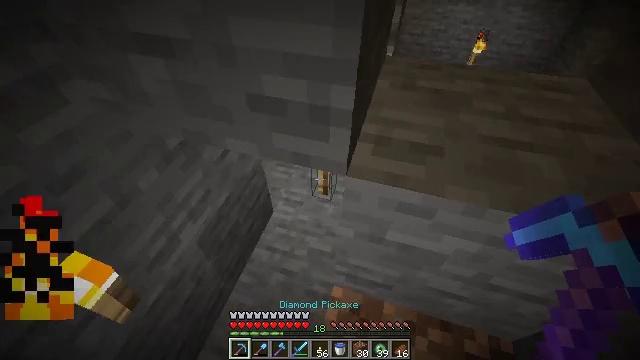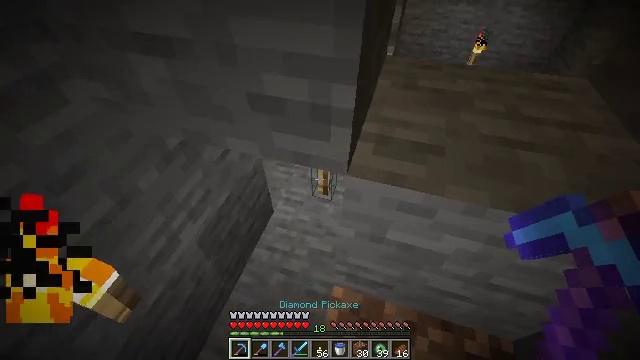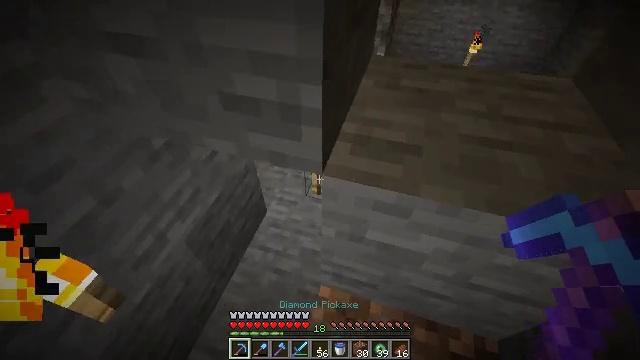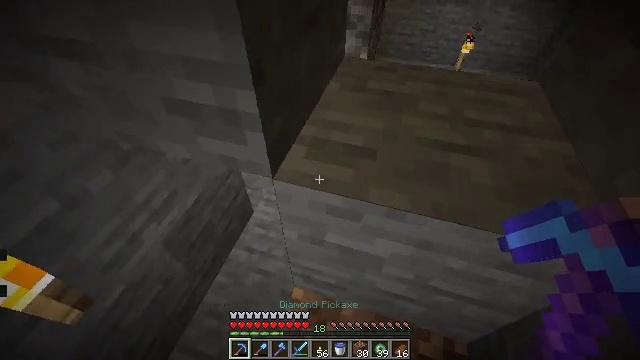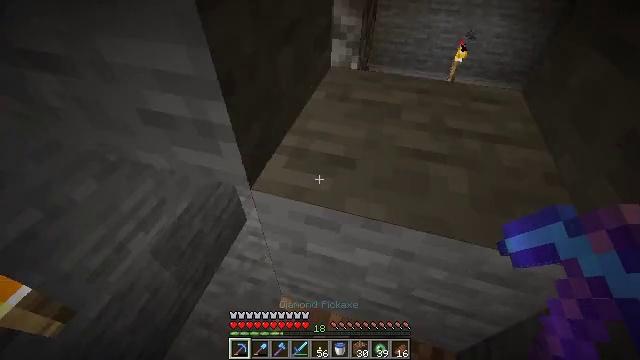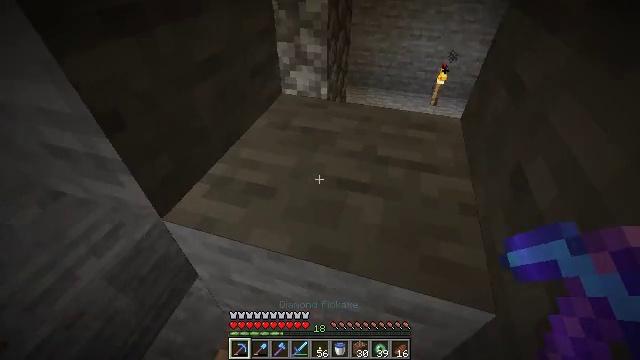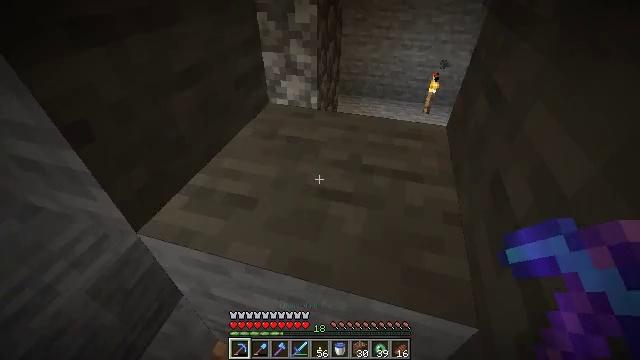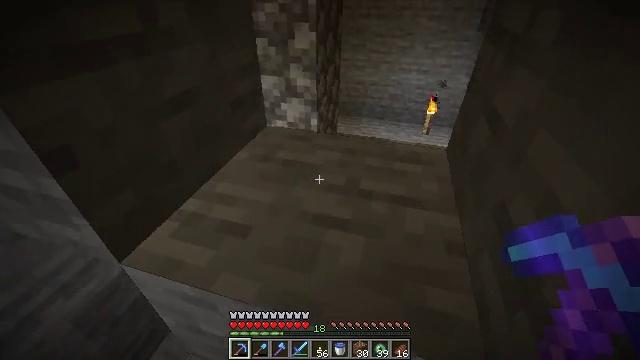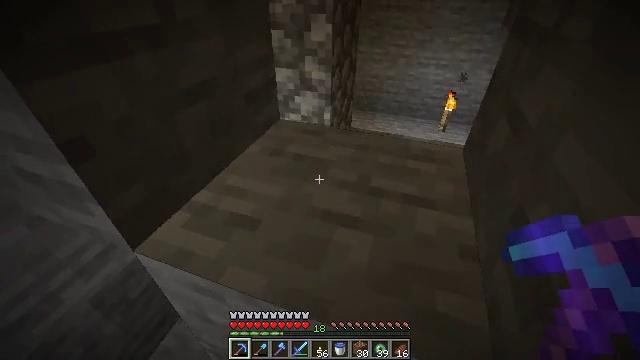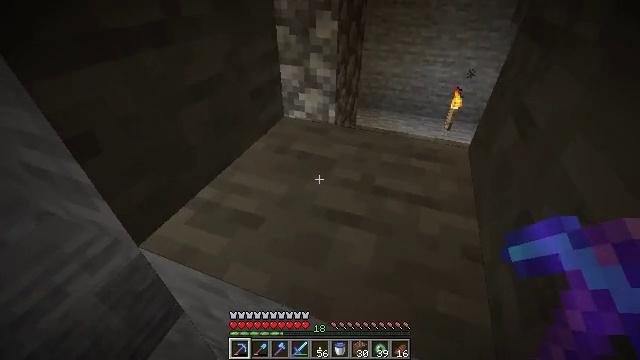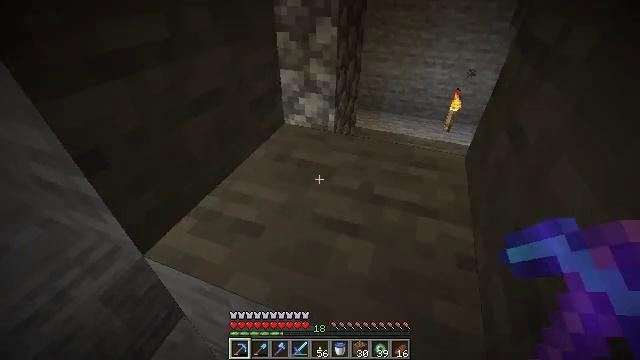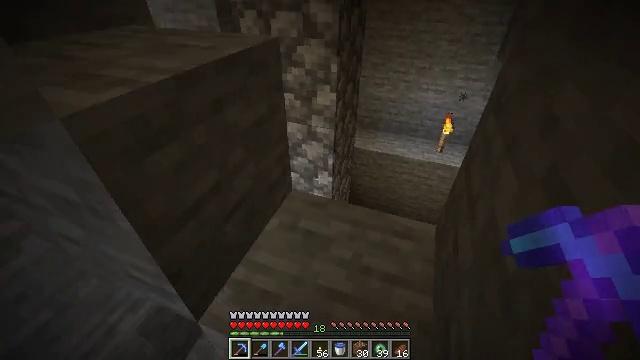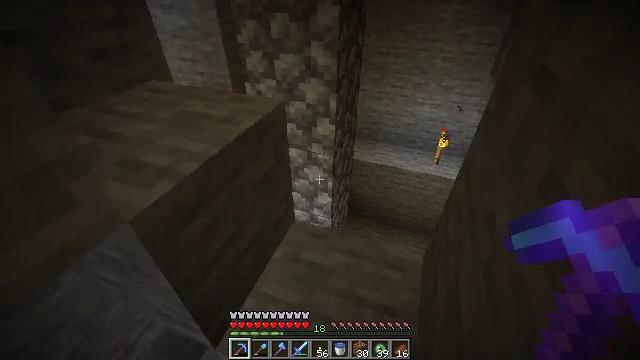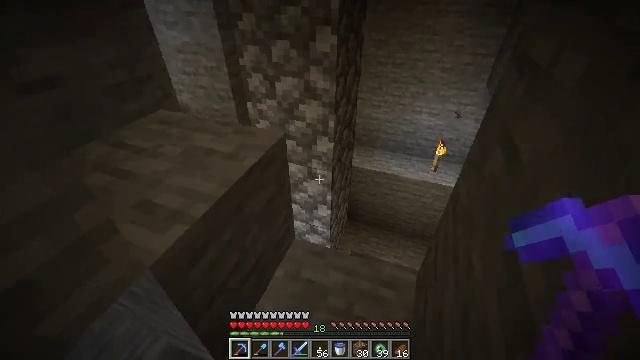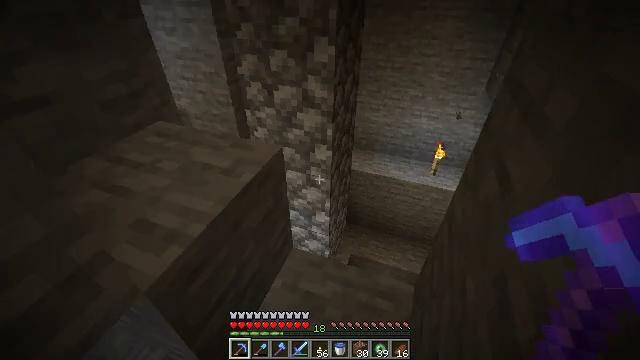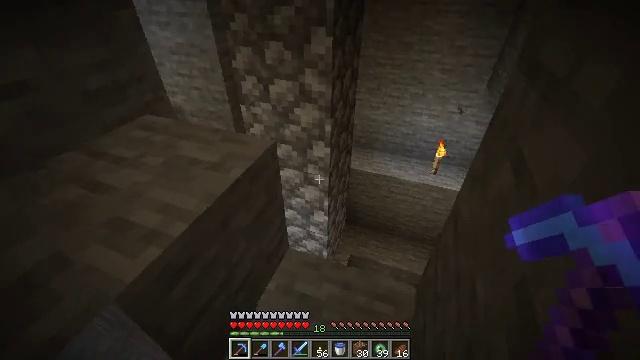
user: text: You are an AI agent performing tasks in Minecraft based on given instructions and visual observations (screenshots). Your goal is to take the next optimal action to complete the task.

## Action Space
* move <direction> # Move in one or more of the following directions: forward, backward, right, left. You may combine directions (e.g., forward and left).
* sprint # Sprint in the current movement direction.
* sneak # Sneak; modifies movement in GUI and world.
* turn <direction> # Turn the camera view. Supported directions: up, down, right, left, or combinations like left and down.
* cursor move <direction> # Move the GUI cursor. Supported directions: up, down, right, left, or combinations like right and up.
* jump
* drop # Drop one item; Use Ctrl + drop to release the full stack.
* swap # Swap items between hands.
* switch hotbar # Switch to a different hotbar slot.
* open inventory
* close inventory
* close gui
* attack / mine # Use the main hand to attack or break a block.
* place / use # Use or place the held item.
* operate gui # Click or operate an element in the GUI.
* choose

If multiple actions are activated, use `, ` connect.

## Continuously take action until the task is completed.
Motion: motion action
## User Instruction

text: Collect iron bars by breaking them.
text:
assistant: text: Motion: attack / mine
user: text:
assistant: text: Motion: move right, attack / mine
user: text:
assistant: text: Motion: move right, attack / mine
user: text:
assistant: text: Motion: move right, turn up, attack / mine
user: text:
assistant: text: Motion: move right, turn up, attack / mine
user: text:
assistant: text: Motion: move right, turn up, attack / mine
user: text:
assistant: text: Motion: move right, turn up, attack / mine
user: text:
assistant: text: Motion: move right, turn left and down, attack / mine
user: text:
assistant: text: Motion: move right, turn left, attack / mine
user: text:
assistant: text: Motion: move forward and move right, attack / mine, jump
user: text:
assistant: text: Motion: move forward and move right, attack / mine, jump
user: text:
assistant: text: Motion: move forward and move right, attack / mine, jump
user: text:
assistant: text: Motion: move forward and move right, attack / mine, jump
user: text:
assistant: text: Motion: move forward and move right, attack / mine
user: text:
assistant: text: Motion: move forward and move right, attack / mine
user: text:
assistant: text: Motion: move forward and move right, turn left, attack / mine
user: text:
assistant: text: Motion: move forward and move right, turn left, attack / mine
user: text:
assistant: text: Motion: move forward and move right, turn left, attack / mine
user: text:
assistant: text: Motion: attack / mine
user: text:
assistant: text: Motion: attack / mine
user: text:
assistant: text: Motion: turn left, attack / mine
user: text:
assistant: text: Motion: turn left and down, attack / mine
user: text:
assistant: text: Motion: turn left, attack / mine
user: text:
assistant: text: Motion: turn left and down, attack / mine
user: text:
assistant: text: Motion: turn left and down, attack / mine
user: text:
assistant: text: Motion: turn down, attack / mine
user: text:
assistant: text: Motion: turn left and down, attack / mine
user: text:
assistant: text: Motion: move forward, attack / mine
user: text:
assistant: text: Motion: move forward and move right, attack / mine
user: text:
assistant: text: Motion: move forward and move right, attack / mine